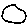
Label: moon